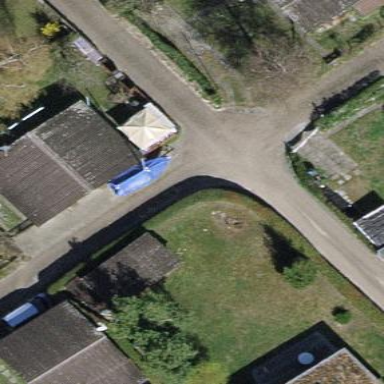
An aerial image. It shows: Static caravan.